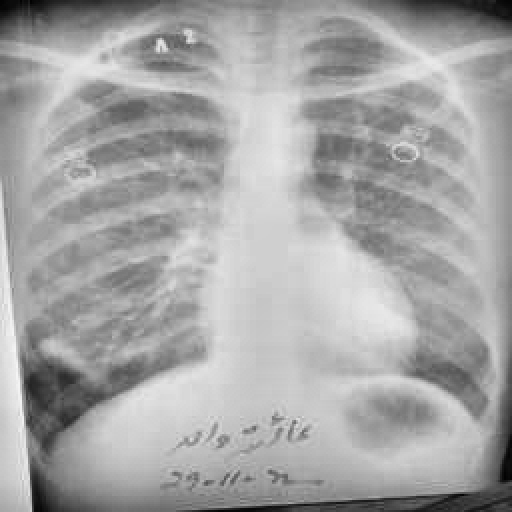
Finding: TUBERCULOSIS